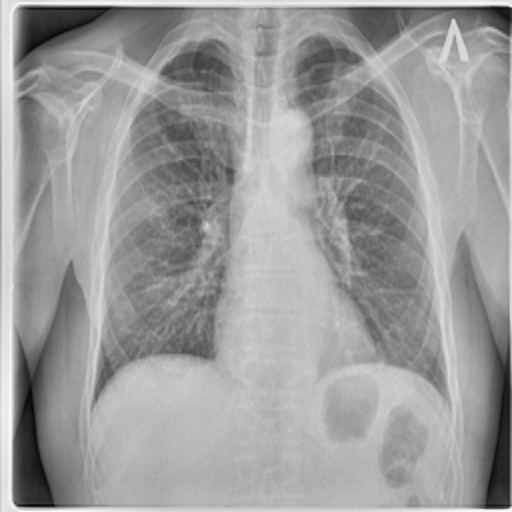
Finding: TUBERCULOSIS